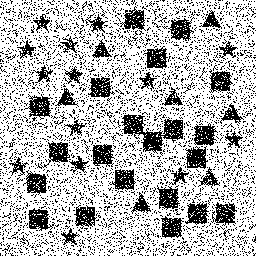
Squares: 21
Triangles: 7
Stars: 14
Total shapes: 42